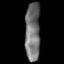
Tissue: lung
Cell type: Epithelial cells
Senescence score: 0.1567
Nuclear area (px): 875
Mean DAPI intensity: 113.99